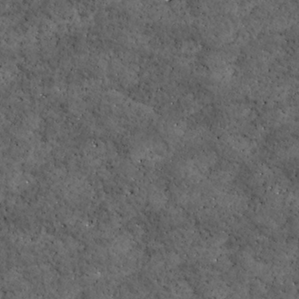
Label: non_frost